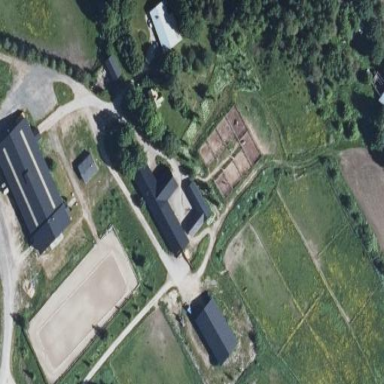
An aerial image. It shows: Area designated for horse riding.